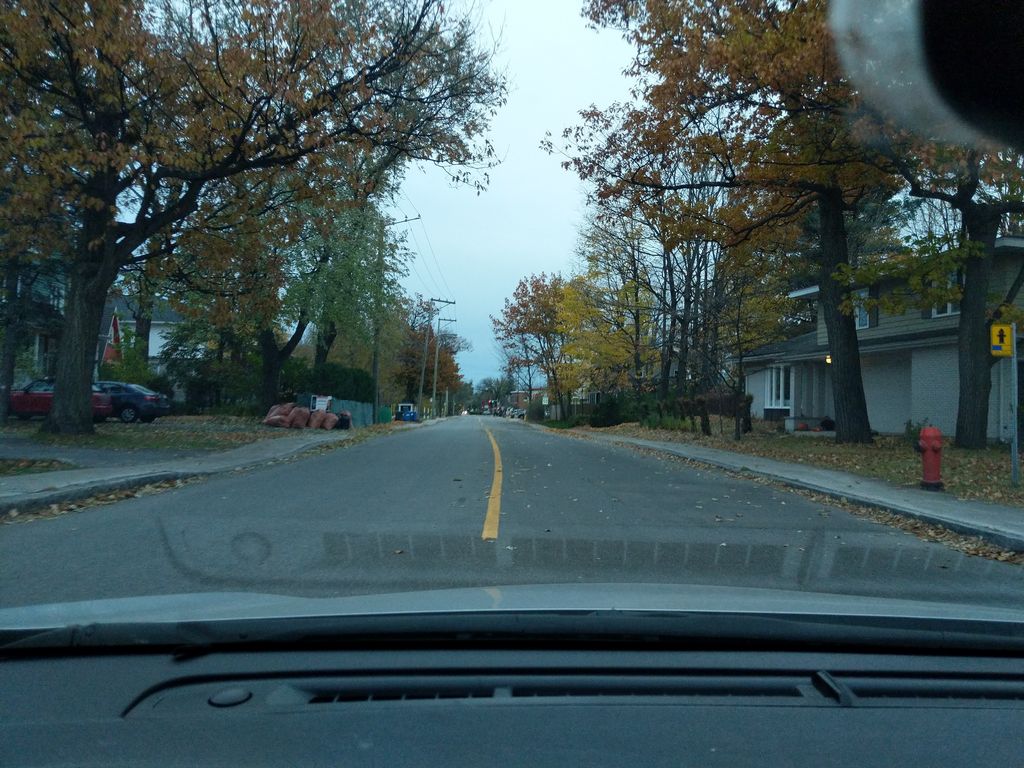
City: quebec_city